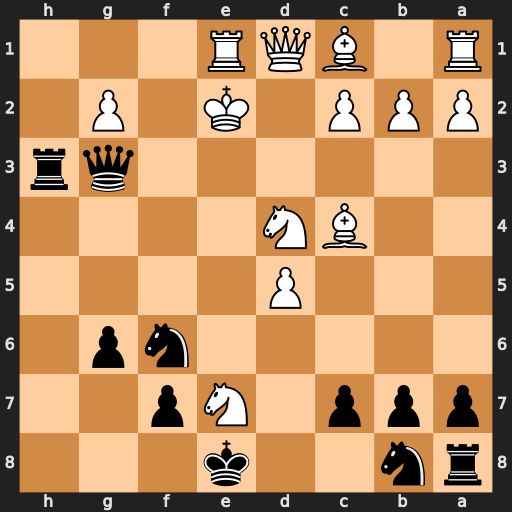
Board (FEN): rn2k3/ppp1Np2/5np1/3P4/2BN4/6qr/PPP1K1P1/R1BQR3
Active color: b
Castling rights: q
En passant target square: -
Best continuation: Qxg2#